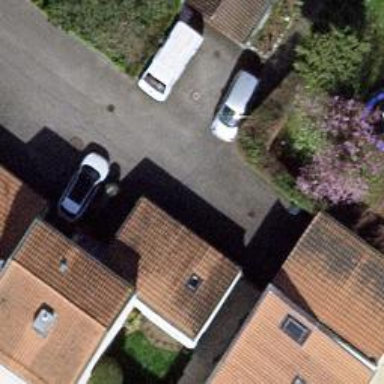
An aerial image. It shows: Residential road.